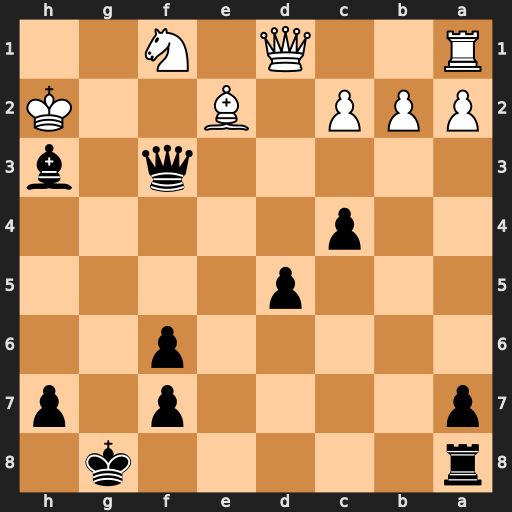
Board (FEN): r5k1/p4p1p/5p2/3p4/2p5/5q1b/PPP1B2K/R2Q1N2
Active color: b
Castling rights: -
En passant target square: -
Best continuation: Qg2#